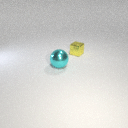
large cyan metal sphere to the left of small yellow metal cube